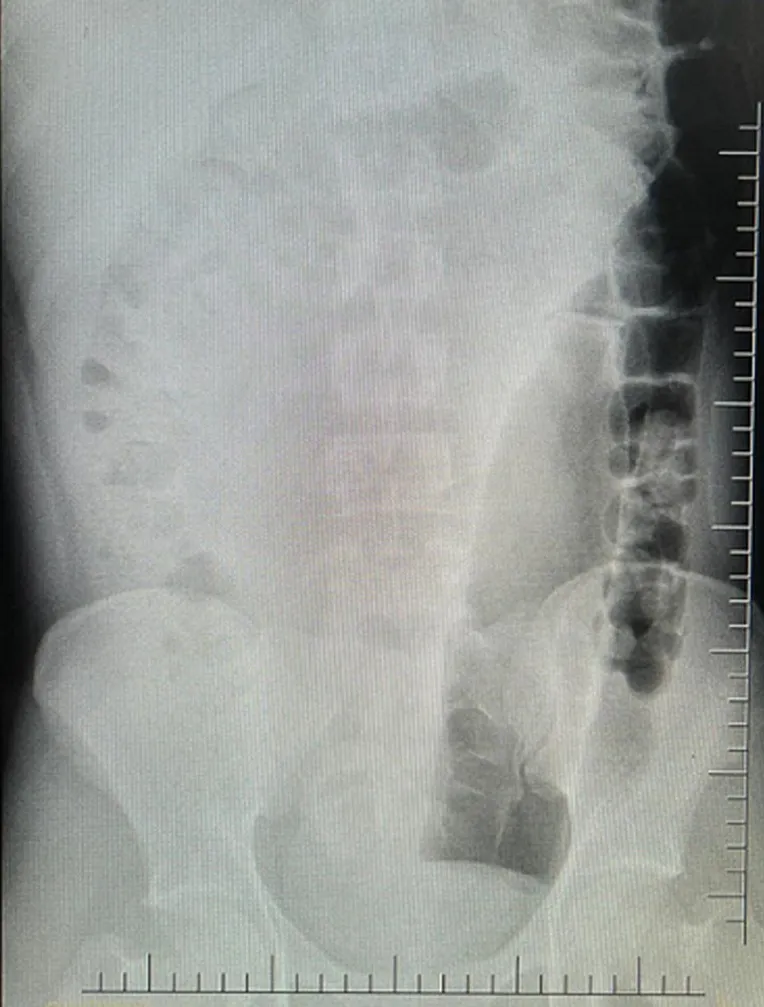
plain abdominal X-ray showing a lucent foreign body on the left side with proximal tapering.
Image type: radiology (x_ray)